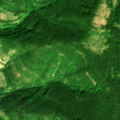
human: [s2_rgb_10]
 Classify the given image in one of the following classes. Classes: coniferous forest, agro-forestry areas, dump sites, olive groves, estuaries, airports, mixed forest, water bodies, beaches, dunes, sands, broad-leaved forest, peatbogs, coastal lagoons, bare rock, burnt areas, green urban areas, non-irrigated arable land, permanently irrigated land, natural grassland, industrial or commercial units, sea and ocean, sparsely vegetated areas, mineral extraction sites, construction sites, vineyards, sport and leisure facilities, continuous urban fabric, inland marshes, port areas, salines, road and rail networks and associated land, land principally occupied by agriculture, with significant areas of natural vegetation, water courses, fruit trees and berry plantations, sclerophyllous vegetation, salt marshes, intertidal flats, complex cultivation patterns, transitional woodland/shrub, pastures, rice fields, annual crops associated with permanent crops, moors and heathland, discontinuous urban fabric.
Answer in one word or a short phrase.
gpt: broad-leaved forest, natural grassland, transitional woodland/shrub